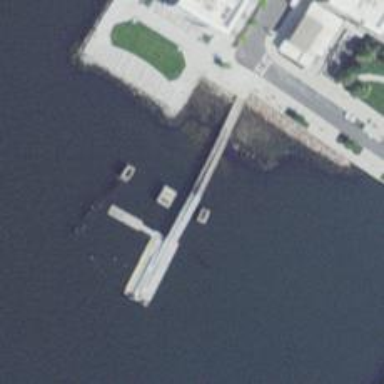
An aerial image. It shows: Man-made pier.